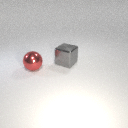
large gray metal cube to the right of large red metal sphere